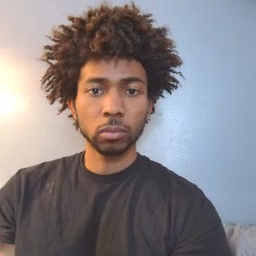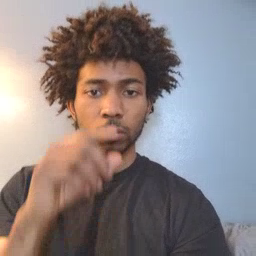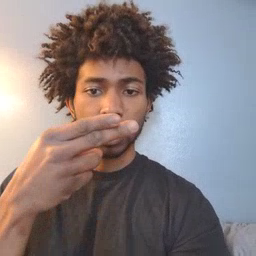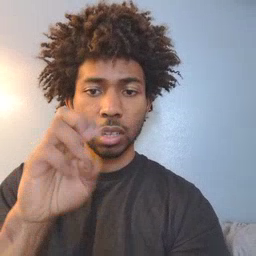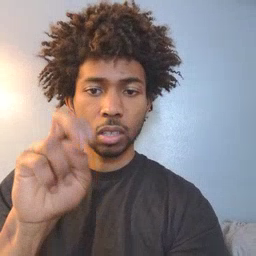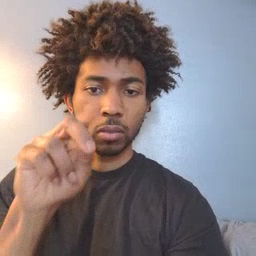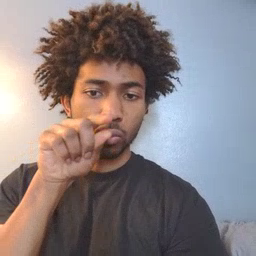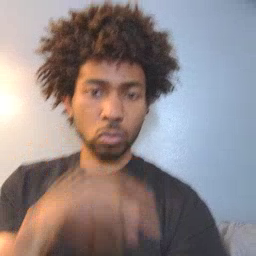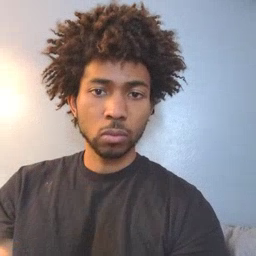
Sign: hen